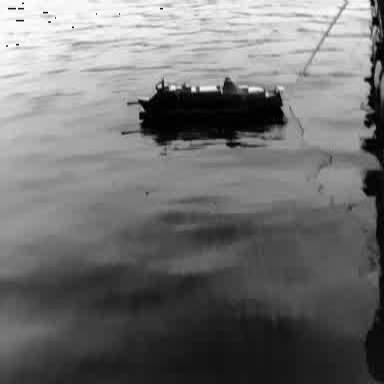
There is a container_ship in the infrared image.